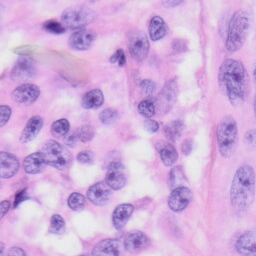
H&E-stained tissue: Skin